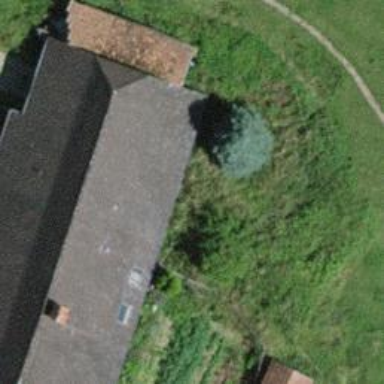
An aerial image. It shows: Farm building.